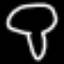
Label: mushroom